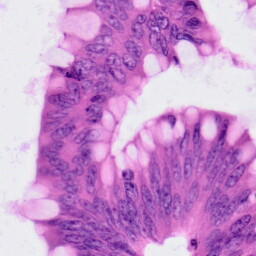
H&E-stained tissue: Colon